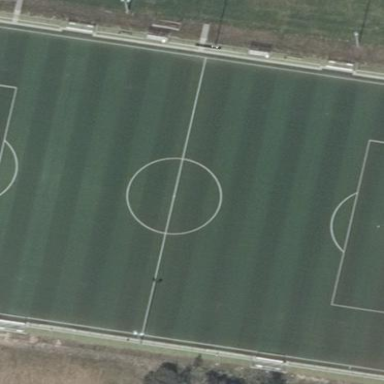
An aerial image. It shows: Grass pitch used for soccer.